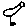
Label: bird